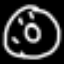
Label: donut